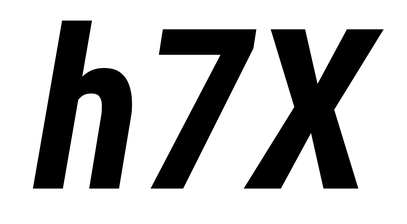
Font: Roboto-Italic_Condensed_Bold_Italic